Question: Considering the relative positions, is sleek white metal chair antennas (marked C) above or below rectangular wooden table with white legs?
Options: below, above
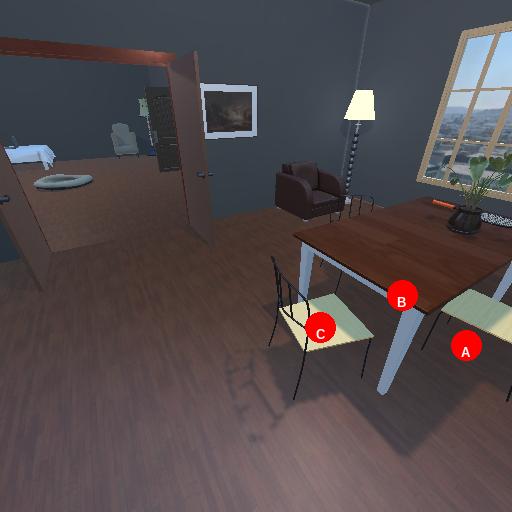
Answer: below